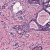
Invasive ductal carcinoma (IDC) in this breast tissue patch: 0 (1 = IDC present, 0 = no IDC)